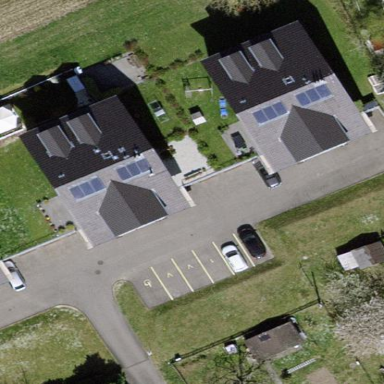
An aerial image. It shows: Half-hipped roof on apartment building.